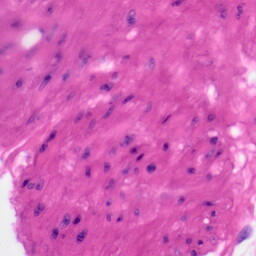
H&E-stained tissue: Skin